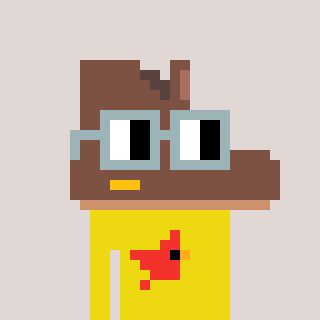
a pixel art character with square dark gray glasses, a boot-shaped head and a yellow-colored body on a warm background